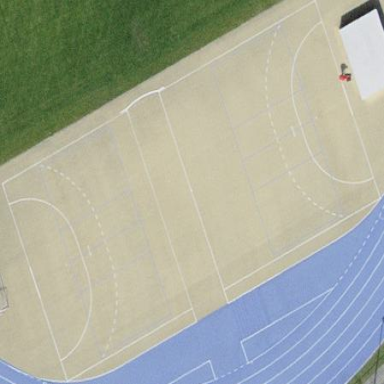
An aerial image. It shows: Handball pitch with tartan surface.